【题型】解答题　【知识点】平面几何　【难度】easy
如图，$\odot O$ 是 $\triangle ABC$ 的外接圆，$AE$ 切 $\odot O$ 于点 $A$，$AE$ 与直径 $BD$ 的延长线相交于点 $E$。

(1) 如图\textcircled{1}，若 $\angle C = 71^\circ$，求 $\angle E$ 的大小；

(2) 如图\textcircled{2}，当 $AE = AB$，$DE = 2$ 时，求 $\angle E$ 的大小和 $\odot O$ 的半径。
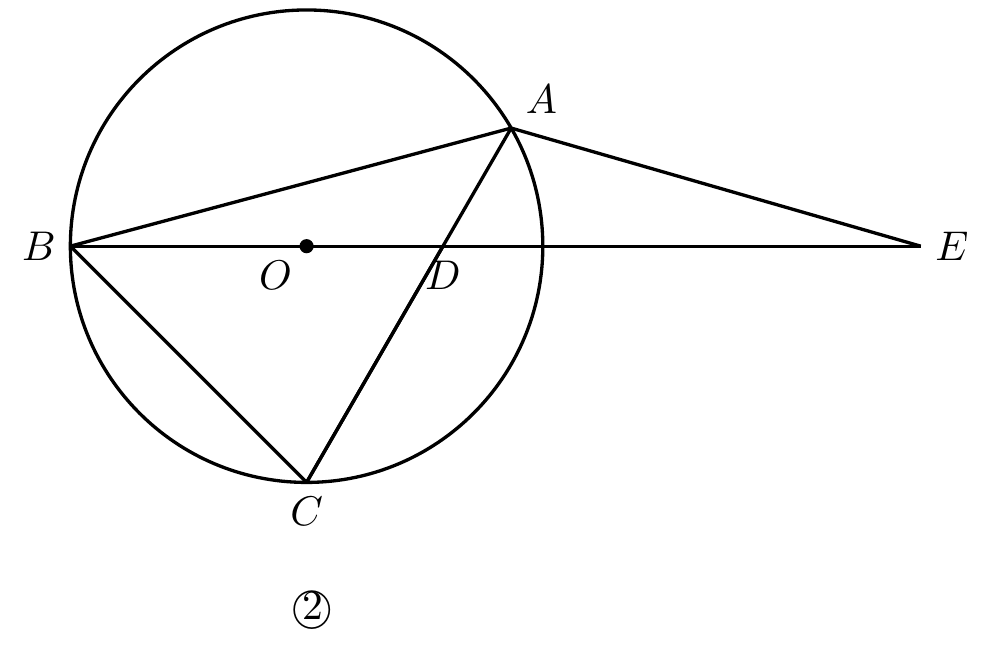
【解答】
(1) 解：连接 $OA$。

$\because AE$ 切 $\odot O$ 于点 $A$,

$\therefore OA \perp AE$,

$\therefore \angle OAE = 90^\circ$,

$\because \angle C = 71^\circ$,

$\therefore \angle AOB = 2\angle C = 2\times 71^\circ = 142^\circ$,

又 $\because \angle AOB + \angle AOE = 180^\circ$,

$\therefore \angle AOE = 38^\circ$,

$\therefore \angle AOE + \angle E = 90^\circ$,

$\therefore \angle E = 90^\circ - 38^\circ = 52^\circ$。

(2)

解：连接 $OA$，

设 $\angle E = x$。

$\because AB = AE$,

$\therefore \angle ABE = \angle E = x$,

$\because OA = OB$,

$\therefore \angle OAB = \angle ABO = x$,

$\therefore \angle AOE = \angle ABO + \angle BAO = 2x$,

$\because AE$ 是 $\odot O$ 的切线，

$\therefore OA \perp AE$, 即 $\angle OAE = 90^\circ$,

在 $\triangle OAE$ 中，$\angle AOE + \angle E = 90^\circ$,

即 $2x + x = 90^\circ$,

解得 $x = 30^\circ$,

$\therefore \angle E = 30^\circ$。

在 $Rt\triangle OAE$ 中，$OA = \frac{1}{2}OE$,

$\because OA = OD$,

$\therefore OA = OD = DE$,

$\because DE = 2$,

$\therefore OA = 2$, 即 $\odot O$ 的半径为 $2$；

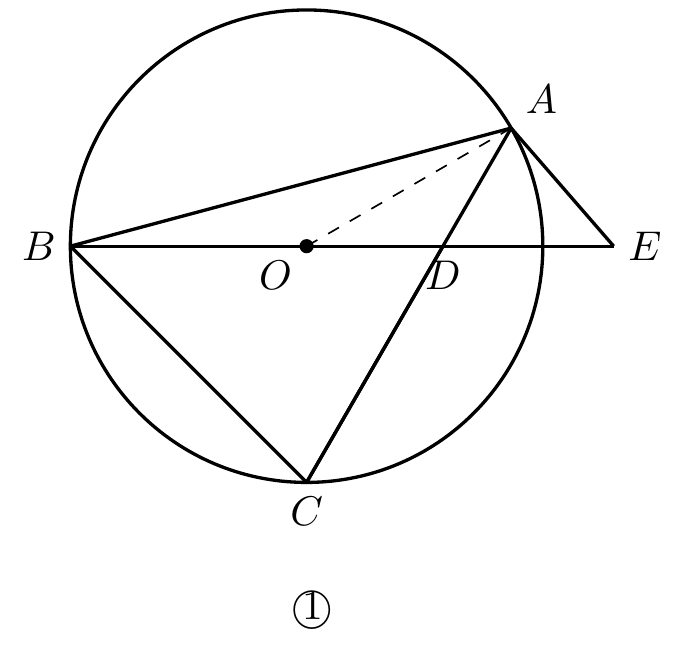
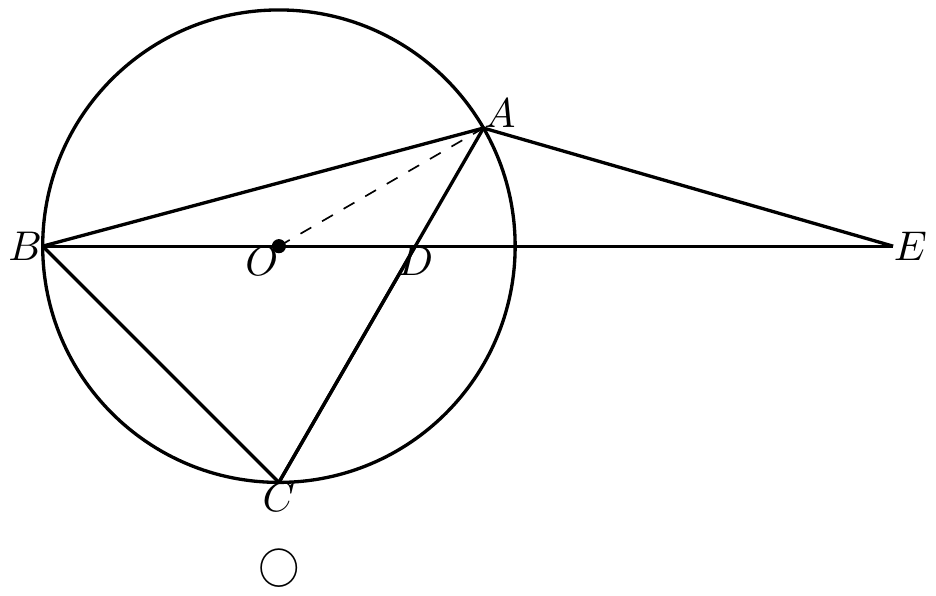